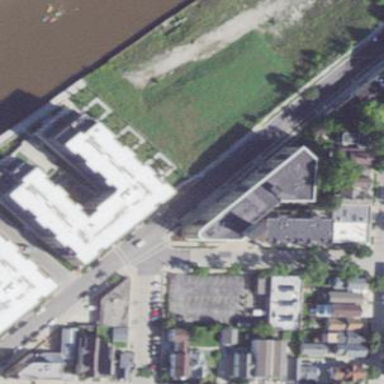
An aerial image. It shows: Industrial building with historic value. The building is designed in commercial vernacular architecture style and is currently being used as apartments.